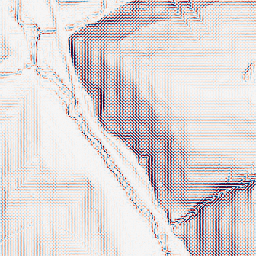
Category: wavelet
Decomposition family: wavelet_biorthogonal
Decomposition parameters: wavelet: bior1.3
level: 2
Upsampling method: quartic
Upsampling parameters: scale: 4
Upsampling scale: 4